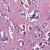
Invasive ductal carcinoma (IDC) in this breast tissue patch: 1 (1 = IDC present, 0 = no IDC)